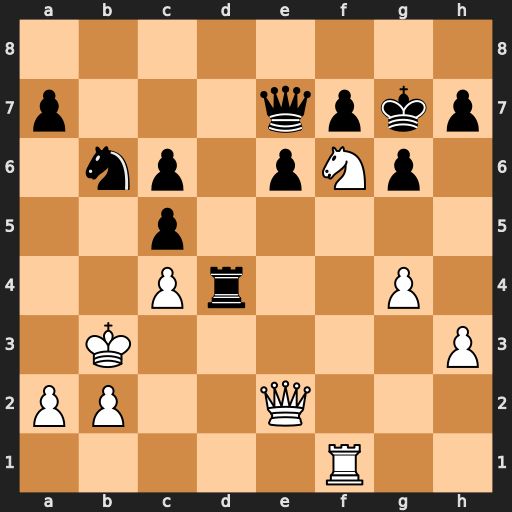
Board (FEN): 8/p3qpkp/1np1pNp1/2p5/2Pr2P1/1K5P/PP2Q3/5R2
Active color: w
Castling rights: -
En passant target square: -
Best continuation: Qe5 Nxc4 Ne8+ Kh6 g5+